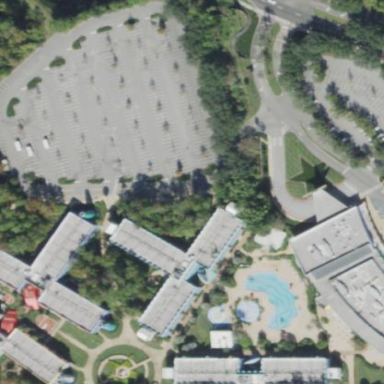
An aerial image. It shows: Hotel building.